Question: I am using jquery UI datepicker against a div so I can see the months on my screen. The issue is that it seems to add a width attribute that is much wider than it actually needs which creates this extra white space as seen below

here is my code:
HTML
'''
<div id="myCalendar"></div>
'''
Javascript:
'''
$("#myCalendar").datepicker({
numberOfMonths: 6,
showButtonPanel: false,
beforeShowDay: function (date) {
var dateString = $.datepicker.formatDate('yy-mm-dd', date);
if ($.inArray(dateString, highlightDateArray) > -1)
{
return [true, "highlightCell", ''];
}
else
{
return [true, '', ''];
}
}
});
'''
from looking in firebug, I see
'''
element.style {
display: block;
width: 102em;
}
'''
which is way longer than necessary (having it at 82em; would be fine)
What is the best way of eliminating this white space?
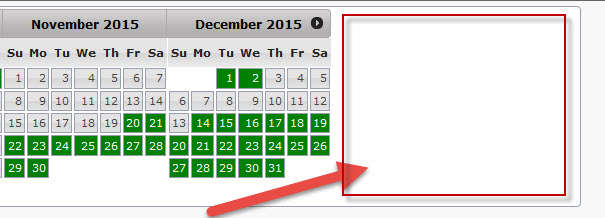
Answer: > The issue is that it seems to add a width attribute that is much wider
than it actually needs which creates this extra white space..
## Reason:
This is the way jQuery UI has been designed.
1. It uses a magic number 17 to calculate the width of the container.
From the code of 'jquery UI v1.11.4 js' at line numbers 4561 thru 4574:
'''
var origyearshtml,
numMonths = this._getNumberOfMonths(inst),
cols = numMonths[1],
width = 17,
activeCell = inst.dpDiv.find( "." + this._dayOverClass + " a" );
if ( activeCell.length > 0 ) {
datepicker_handleMouseover.apply( activeCell.get( 0 ) );
}
inst.dpDiv.removeClass("ui-datepicker-multi-2 ui-datepicker-multi-3 ui-datepicker-multi-4").width("");
if (cols > 1) {
inst.dpDiv.addClass("ui-datepicker-multi-" + cols).css("width", (width * cols) + "em");
}
'''
It checks if the number of columns (months to show) are more than '1', and calculates the width as '(17 * cols) + 'em''.
1. Rest is taken care of by the core CSS. There are styles ui-datepicker-multi-2 thru to ui-datepicker-multi-4 which have predefined width in %. This causes the inner .ui-datepicker-group to fit within the width calculated in the Javascript code and applied in the same line (see js code above). If you see the core CSS, you will find that it is styled only for only upto 4 months across. If the number of months exceed 4, then the width is not applied to .ui-datepicker-group (although the relevant class is applied via js) and hence they do not expand to the entire width of the container.
From 'jQuery UI v1.11.4 css' at line numbers 333 thru 341:
'''
.ui-datepicker-multi-2 .ui-datepicker-group {
width: 50%;
}
.ui-datepicker-multi-3 .ui-datepicker-group {
width: 33.3%;
}
.ui-datepicker-multi-4 .ui-datepicker-group {
width: 25%;
}
'''
You can see that classes for '...multi-5' and beyond are not defined.
> What is the best way of eliminating this white space?
## Recommended solution:
Simply add more classes as required in your custom CSS. This is the recommended way (<URL>. And also the cleanest solution.
Just add the following lines to your custom CSS:
'''
.ui-datepicker-multi-5 .ui-datepicker-group { width: 20%; }
.ui-datepicker-multi-6 .ui-datepicker-group { width: 16.666%; }
.ui-datepicker-multi-7 .ui-datepicker-group { width: 14.285%; }
.ui-datepicker-multi-8 .ui-datepicker-group { width: 12.5%; }
.ui-datepicker-multi-9 .ui-datepicker-group { width: 11.111%; }
.ui-datepicker-multi-10 .ui-datepicker-group { width: 10%; }
.ui-datepicker-multi-11 .ui-datepicker-group { width: 9.0909%; }
.ui-datepicker-multi-12 .ui-datepicker-group { width: 8.333%; }
'''
This will take care of all possibilities up to 12 months across. Add more classes if required, as per your use-case.
For the sake of completeness, here is a demo:
:
'''
$("#myCalendar").datepicker({ numberOfMonths: 5, showButtonPanel: false });
'''
'''
.ui-datepicker-multi-5 .ui-datepicker-group { width: 20%; }
.ui-datepicker-multi-6 .ui-datepicker-group { width: 16.666%; }
.ui-datepicker-multi-7 .ui-datepicker-group { width: 14.285%; }
.ui-datepicker-multi-8 .ui-datepicker-group { width: 12.5%; }
.ui-datepicker-multi-9 .ui-datepicker-group { width: 11.111%; }
.ui-datepicker-multi-10 .ui-datepicker-group { width: 10%; }
.ui-datepicker-multi-11 .ui-datepicker-group { width: 9.0909%; }
.ui-datepicker-multi-12 .ui-datepicker-group { width: 8.333%; }
'''
'''
<script src="https://ajax.googleapis.com/ajax/libs/jquery/2.1.1/jquery.min.js"></script>
<link href="https://code.jquery.com/ui/1.11.4/themes/ui-lightness/jquery-ui.css" rel="stylesheet"/>
<script src="https://code.jquery.com/ui/1.11.4/jquery-ui.min.js"></script>
<div id="myCalendar"></div>
'''
<URL>
---
: Do not attempt to change or forcibly override the core jQuery-UI CSS (). This is not a recommended best-practice. You may end up with unexpected problems, e.g. like this artefact () visible in the screenshot below, when you force the components 'inline-block':
<URL>
And then, you will end up adding more overrides fighting that and possibly get more problems. Try to keep it clean.